Interaction volume radius: 5 \u00c5
Interaction volume height: 10 \u00c5
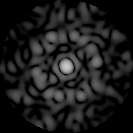
Disorder parameter: 0.828